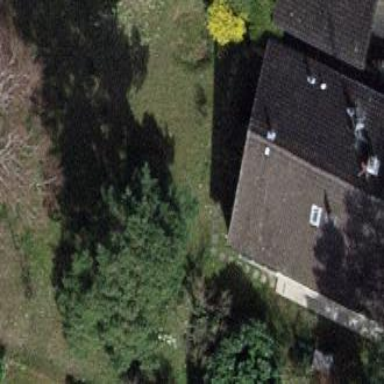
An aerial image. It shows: Garden enclosed by fence.